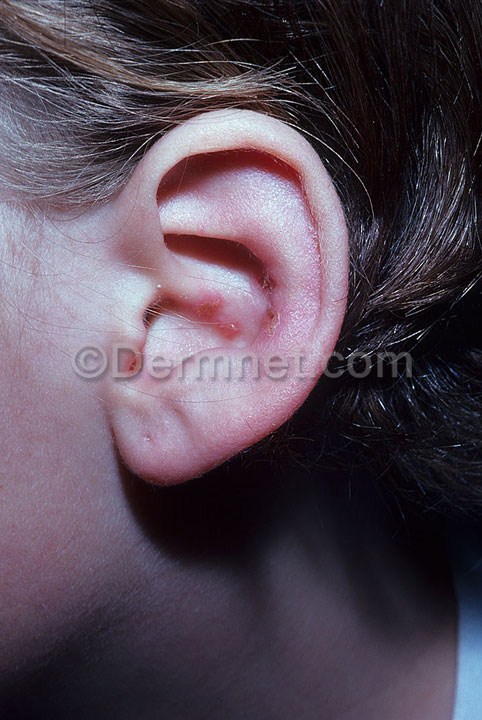
Disease: Warts Molluscum and other Viral Infections